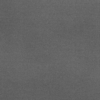
Label: dusty